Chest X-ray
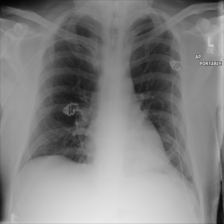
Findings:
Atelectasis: negative
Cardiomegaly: negative
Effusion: negative
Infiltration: negative
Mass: negative
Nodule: negative
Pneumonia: negative
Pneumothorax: negative
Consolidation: negative
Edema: negative
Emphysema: negative
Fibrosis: negative
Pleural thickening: negative
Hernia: negative